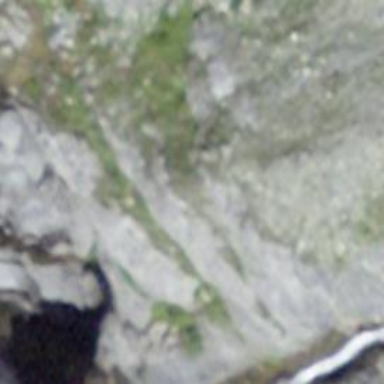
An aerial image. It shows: Natural cliff.